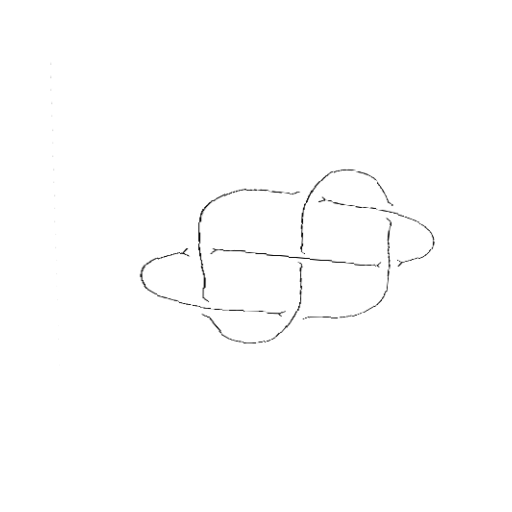
Crossing number: 7